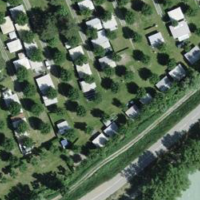
EUNIS habitat code: 55
Species observed at this site:
Turdus merula
Vespula germanica
Passer domesticus
Chiasmia clathrata